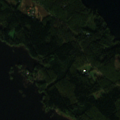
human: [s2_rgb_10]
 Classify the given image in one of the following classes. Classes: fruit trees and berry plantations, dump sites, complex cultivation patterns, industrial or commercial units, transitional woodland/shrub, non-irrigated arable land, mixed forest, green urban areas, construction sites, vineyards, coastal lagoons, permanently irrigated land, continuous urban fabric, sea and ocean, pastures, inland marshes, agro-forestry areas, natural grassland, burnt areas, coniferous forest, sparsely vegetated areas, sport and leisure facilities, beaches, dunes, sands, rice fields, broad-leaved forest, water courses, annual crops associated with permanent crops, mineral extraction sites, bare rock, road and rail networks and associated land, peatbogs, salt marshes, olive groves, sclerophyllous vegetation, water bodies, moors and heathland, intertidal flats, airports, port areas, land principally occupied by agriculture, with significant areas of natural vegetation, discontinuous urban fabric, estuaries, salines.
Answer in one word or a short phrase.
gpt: broad-leaved forest, mixed forest, water bodies